Question: i have 2 tables namely table1 (id, name, address, contact_number, gender) and table2 (id, name, contact_number) used Oracle 11g XE.
in table1 i have data : (1, john, Jakarta, 123345, male), (2, reina, Bandung, 568955, female). i wanna have data based on table1 to table2 like (1, john, 123345), (2, reina, 568955).
After table1 has new data like (3, alfiano, Meda, 789654, male), table2 doesn't duplicate data exist (john and reina) but just add the alfiano data value.
when i query trigger
'''
select trigger_name, trigger_type, triggering_event, trigger_body from all_triggers where table_name = 'TABLE1'
'''

in this case i have a button to execute the sync. but i don't know the code anymore. i am using C#.
'''
private void btnSync_Click(object sender, EventArgs e)
{
// i don't know the code
}
'''
how can sync data between those tables?
anyone can suggest me?
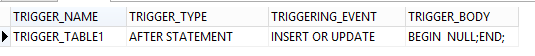
Answer: Try the following trigger definition in order to reflect table1's data into table2 automatically:
'''
create or replace trigger table1_fill_table2
after insert on table1
for each row
begin
insert into table2
select :new.id, :new.name, :new.contact_number
from dual;
end;
/
'''
Note, however, that you should avoid the code which did only partial 'table2' modifications. This is presumably 'btnSync_Click'.
Please refer to Oracle documentation for further information on triggers:
<URL> -- for generic usage description
<URL> -- for trigger definition syntax